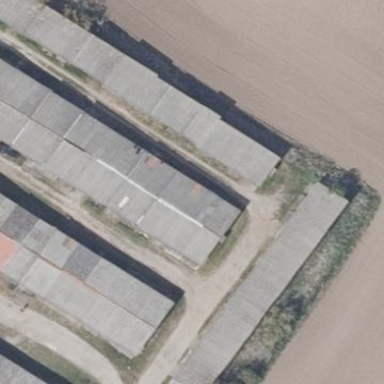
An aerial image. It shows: Group of garages.